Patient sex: M
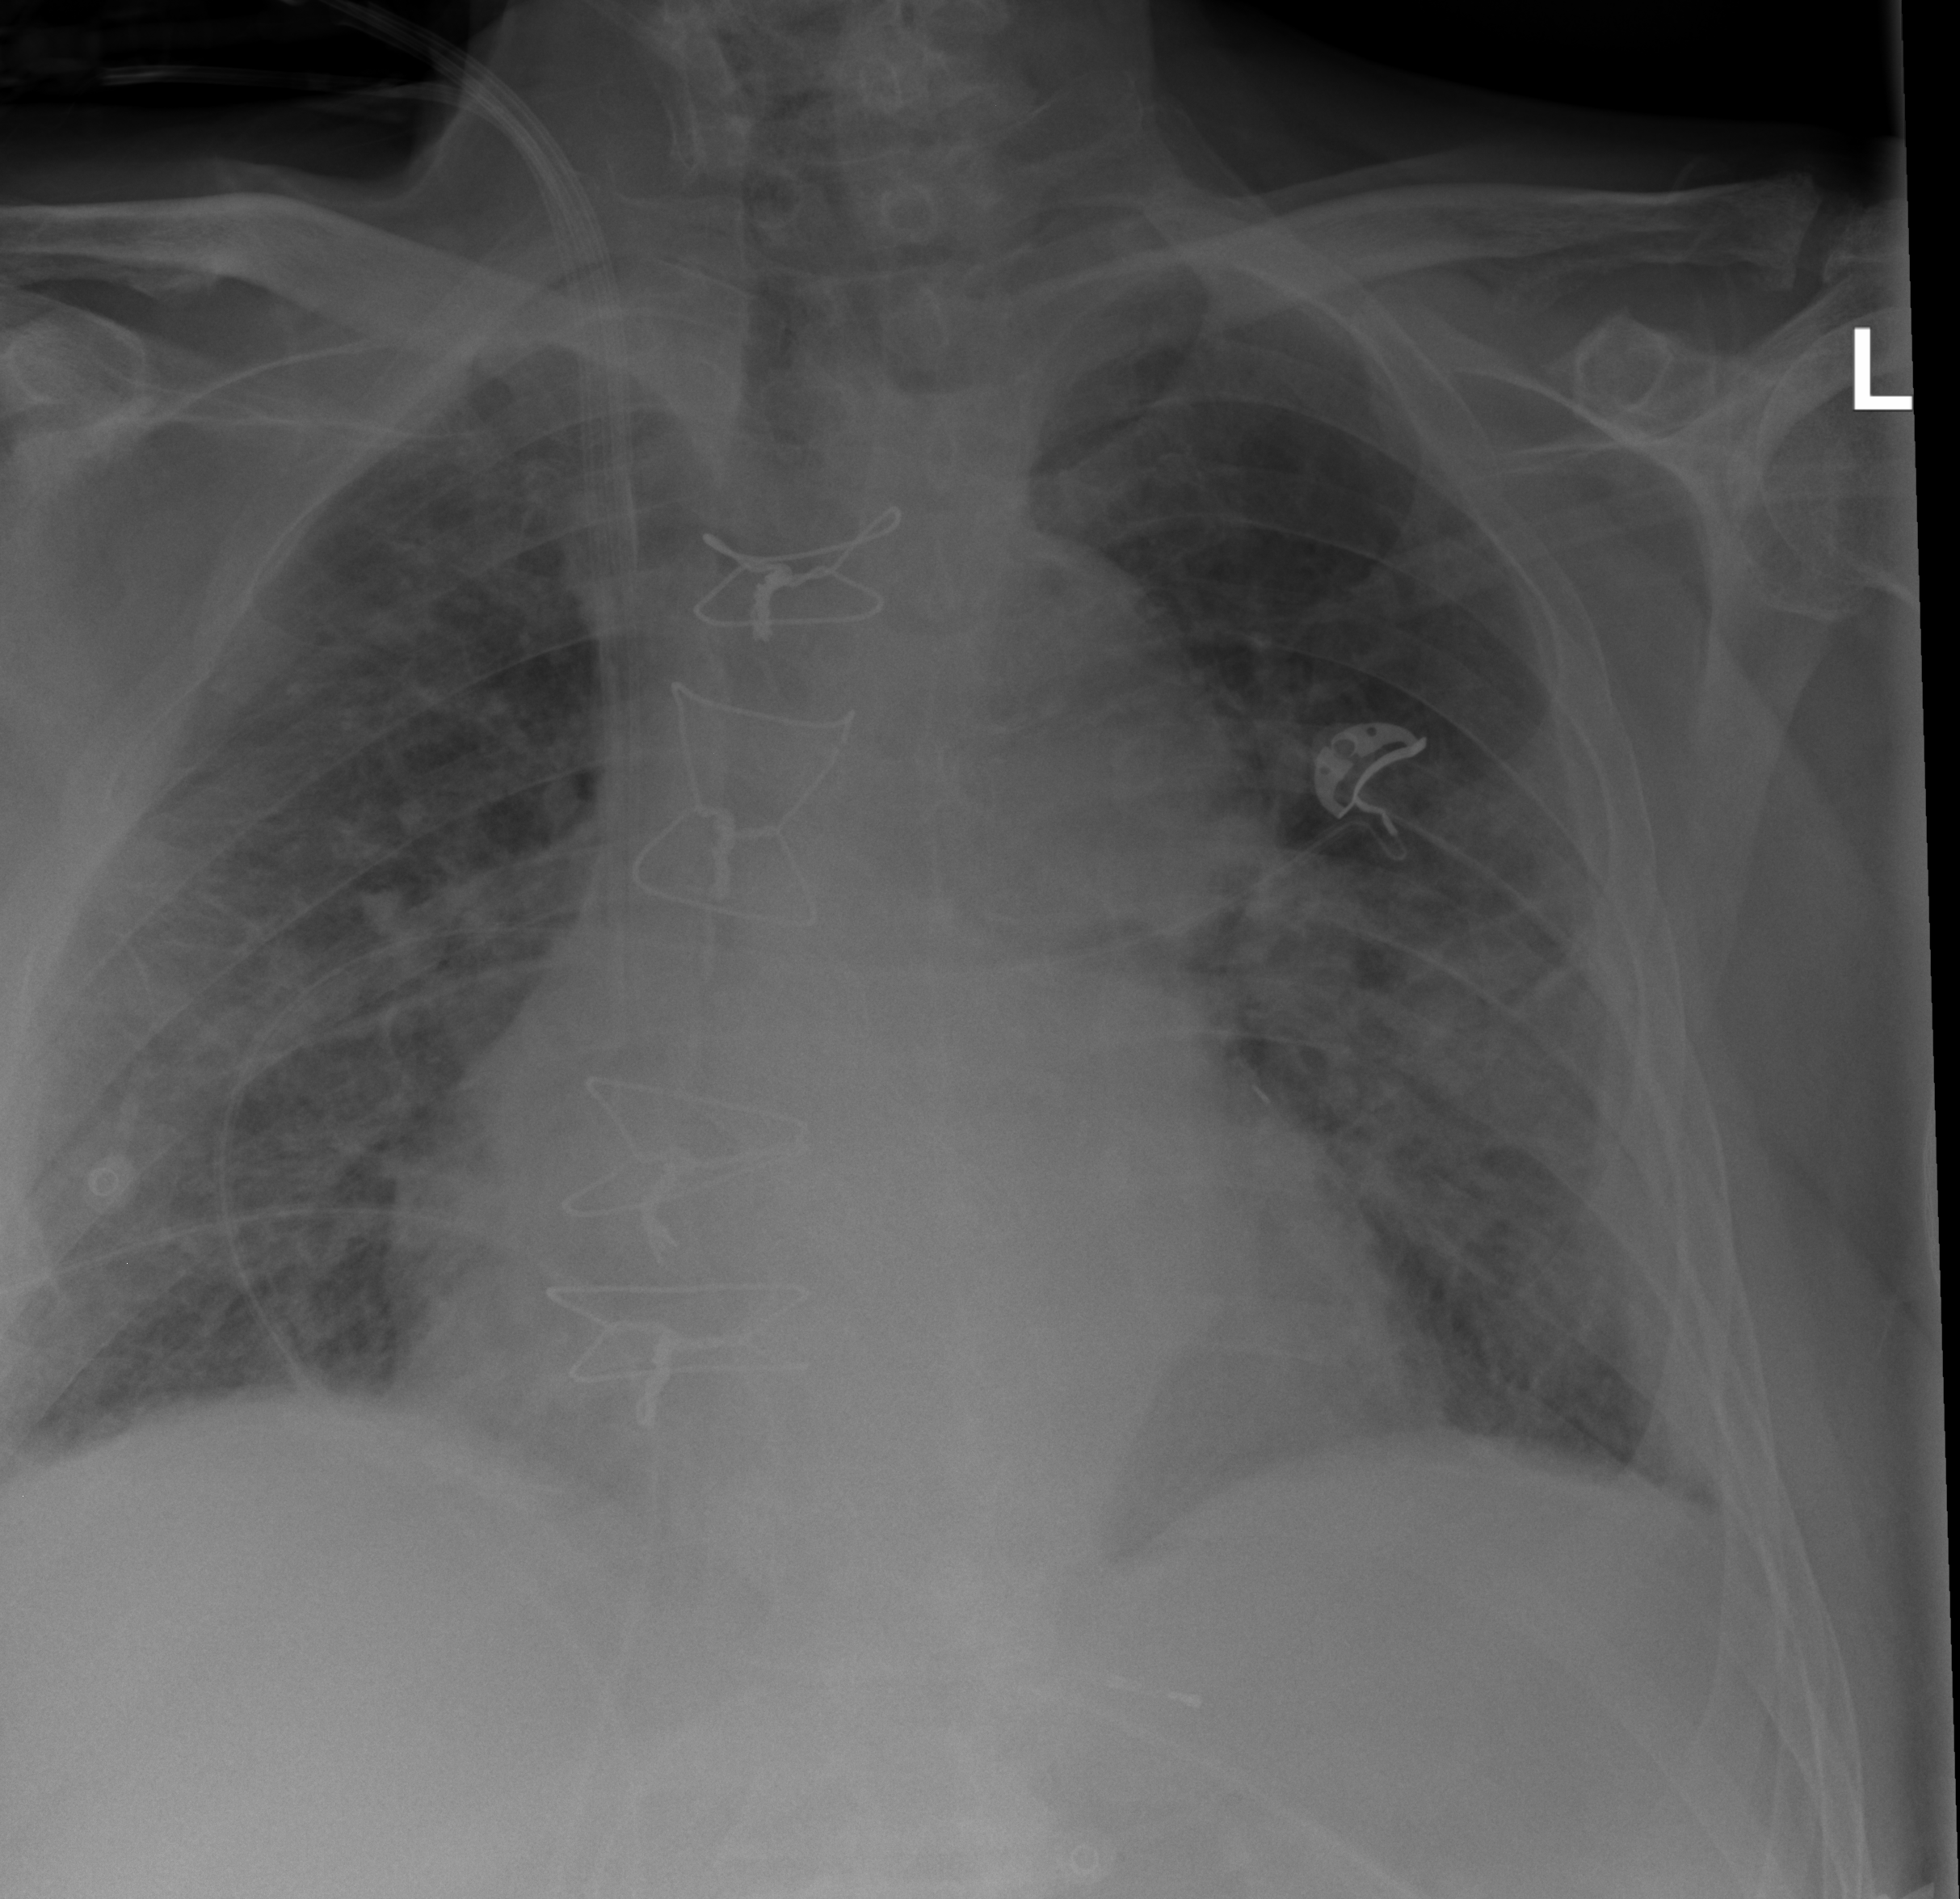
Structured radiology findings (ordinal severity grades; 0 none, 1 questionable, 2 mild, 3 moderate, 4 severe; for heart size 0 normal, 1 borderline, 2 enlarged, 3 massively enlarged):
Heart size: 2
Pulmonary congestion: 3
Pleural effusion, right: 0
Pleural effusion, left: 2
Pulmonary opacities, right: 2
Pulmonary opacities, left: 2
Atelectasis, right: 0
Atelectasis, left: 2